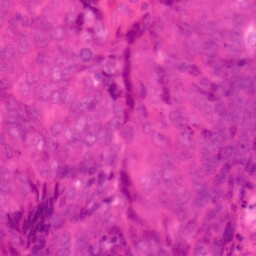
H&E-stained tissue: Colon